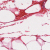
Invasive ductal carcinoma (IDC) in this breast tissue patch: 0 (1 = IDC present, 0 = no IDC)